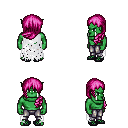
a pixel art fantasy rpg character, male body template, orc, green skin, white tattered cape, metal pants, pink left-swept hairstyle, ghillies, four views (front, back, left, right), 2x2 character sprite sheet, small pixel art, hard edges, no anti-aliasing